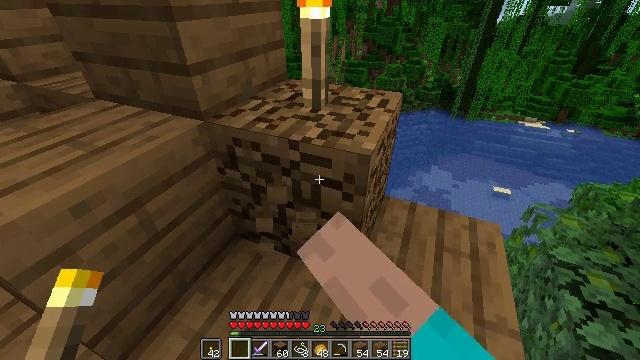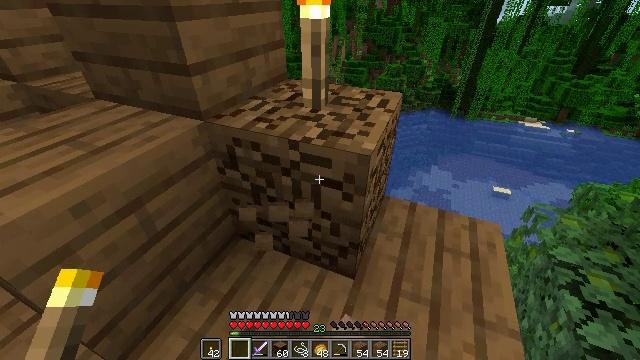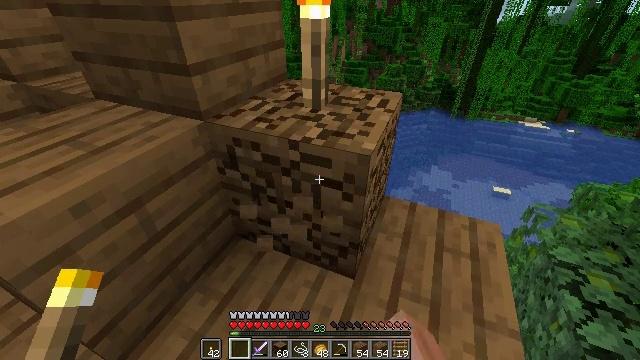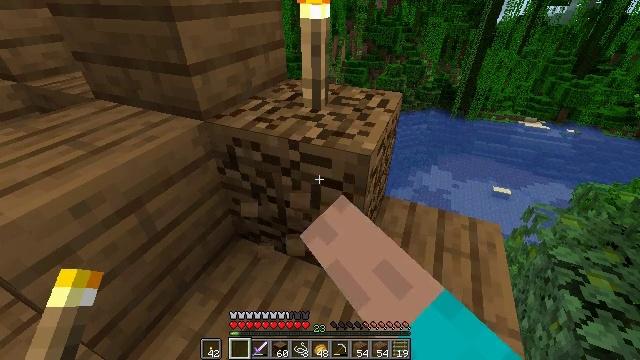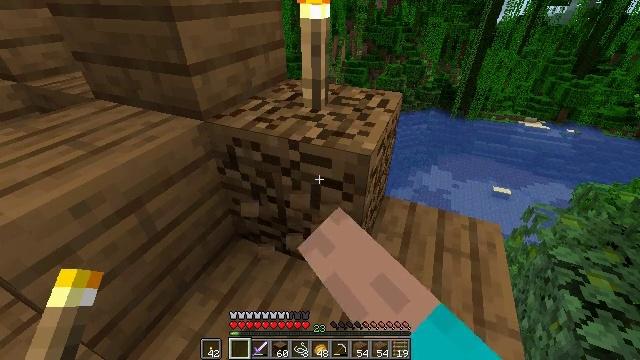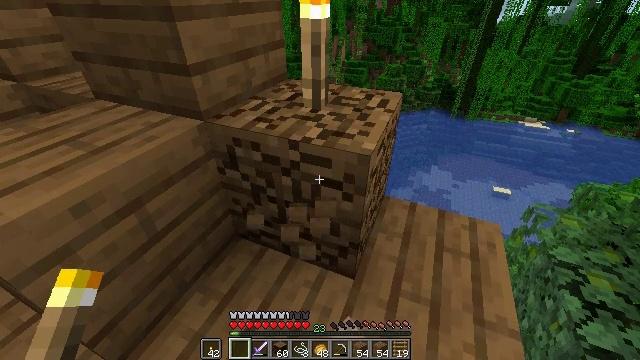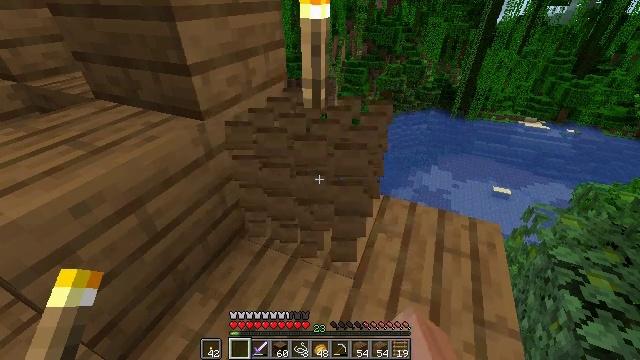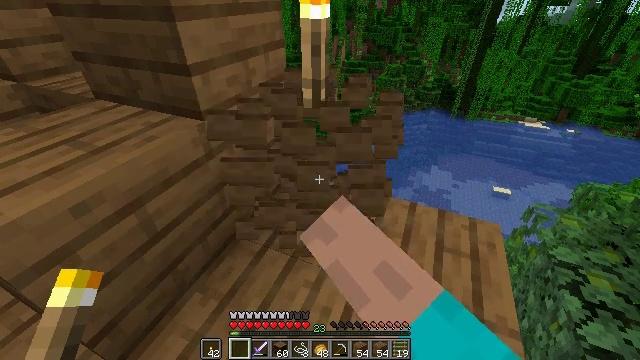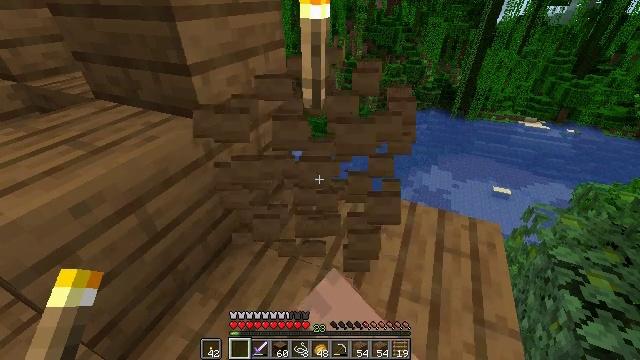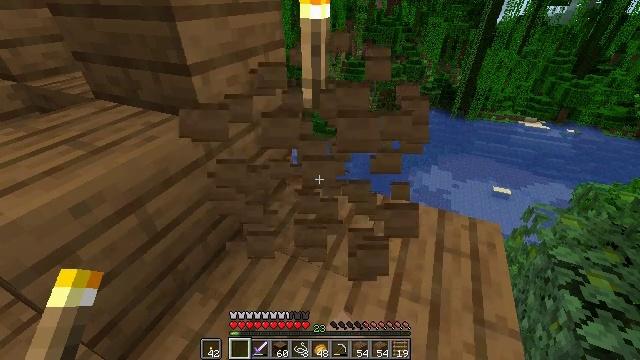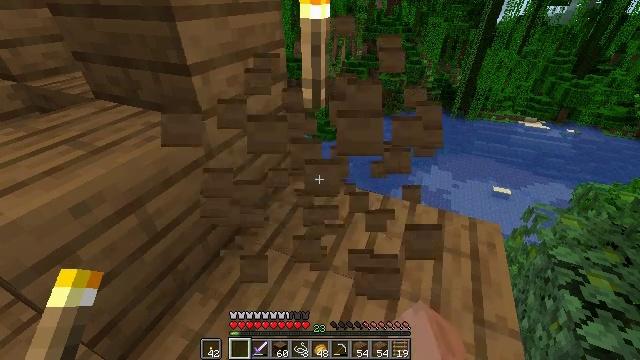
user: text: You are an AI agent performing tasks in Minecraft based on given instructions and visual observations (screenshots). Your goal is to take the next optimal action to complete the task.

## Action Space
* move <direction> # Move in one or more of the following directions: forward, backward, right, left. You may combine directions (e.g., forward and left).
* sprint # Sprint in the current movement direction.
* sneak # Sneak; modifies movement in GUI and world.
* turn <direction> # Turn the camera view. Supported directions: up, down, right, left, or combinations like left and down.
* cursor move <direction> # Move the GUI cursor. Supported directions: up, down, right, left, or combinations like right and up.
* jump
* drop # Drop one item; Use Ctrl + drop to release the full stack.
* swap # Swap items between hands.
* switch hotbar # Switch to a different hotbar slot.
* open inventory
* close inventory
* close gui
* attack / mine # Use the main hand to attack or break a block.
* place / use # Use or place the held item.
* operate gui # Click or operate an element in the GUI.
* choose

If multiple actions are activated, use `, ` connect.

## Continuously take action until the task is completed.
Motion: motion action
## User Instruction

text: Harvest spruce planks for building.
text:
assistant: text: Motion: attack / mine
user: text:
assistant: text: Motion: attack / mine
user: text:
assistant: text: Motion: attack / mine
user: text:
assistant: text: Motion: attack / mine
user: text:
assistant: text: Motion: attack / mine
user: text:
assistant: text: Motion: attack / mine
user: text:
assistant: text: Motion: attack / mine
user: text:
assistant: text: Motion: attack / mine
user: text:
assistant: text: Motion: attack / mine
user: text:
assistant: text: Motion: attack / mine
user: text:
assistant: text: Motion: attack / mine